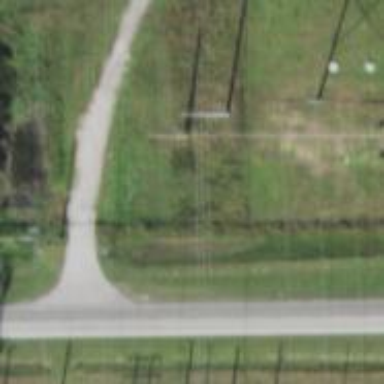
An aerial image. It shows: Power pole.